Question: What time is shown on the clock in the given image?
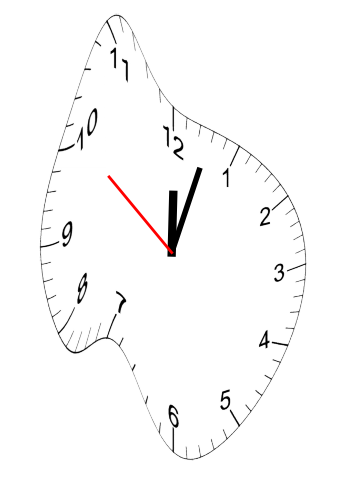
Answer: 12:02:51